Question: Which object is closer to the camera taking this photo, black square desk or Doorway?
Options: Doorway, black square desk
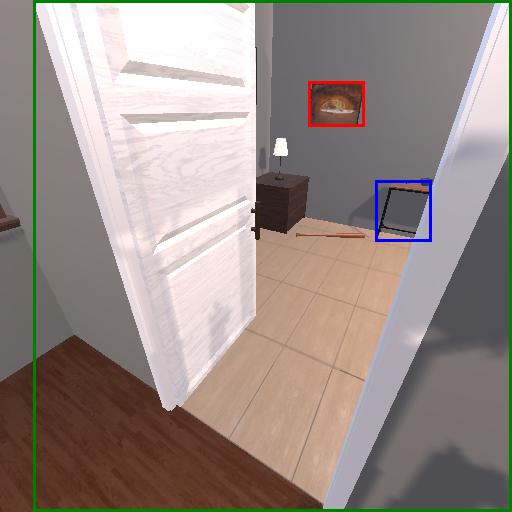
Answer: Doorway